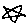
Label: star